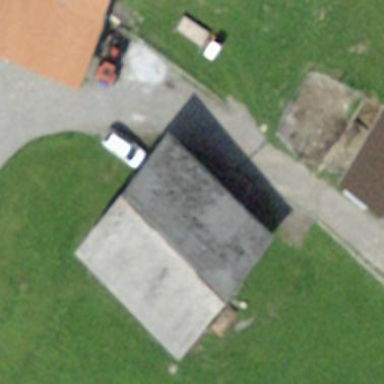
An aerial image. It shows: Rural barn.